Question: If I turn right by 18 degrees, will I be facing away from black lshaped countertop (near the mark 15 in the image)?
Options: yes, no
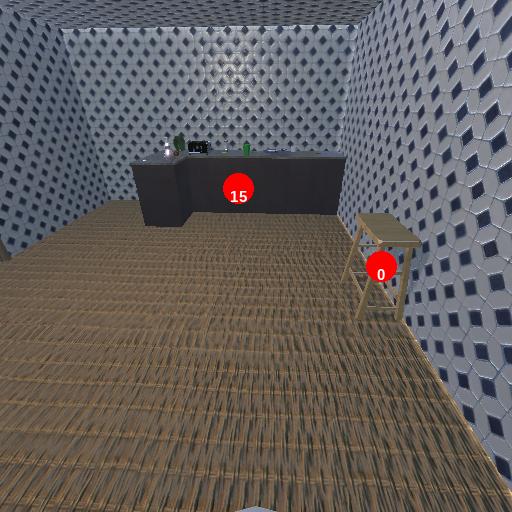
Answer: yes